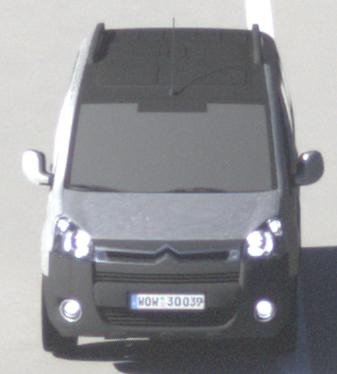
Make: Citroen
Model: Berlingo Kombi VTi 120
Detailed model: Berlingo (II) Kombi
Model produced from: 2009/12
Model produced until: 2012/03
Doors: 5
Color: white
Road condition: dry road
Daytime: morning or afternoon
Contrast: high contrast